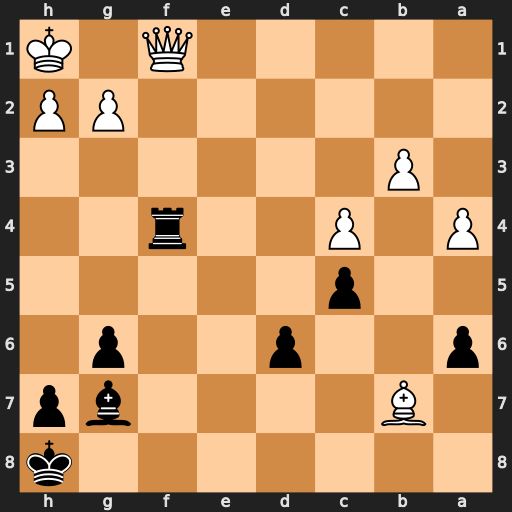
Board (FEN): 7k/1B4bp/p2p2p1/2p5/P1P2r2/1P6/6PP/5Q1K
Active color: b
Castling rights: -
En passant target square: -
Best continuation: Rxf1#